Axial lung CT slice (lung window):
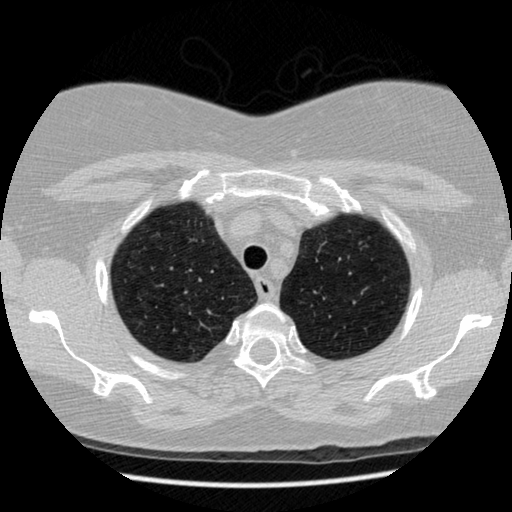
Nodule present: no